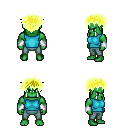
a pixel art fantasy rpg character, male body template, orc, green skin, teal sleeveless shirt, teal pants, gold bedhead hairstyle, white cloth bracers, four views (front, back, left, right), 2x2 character sprite sheet, small pixel art, hard edges, no anti-aliasing